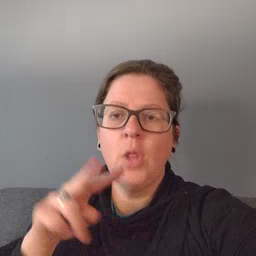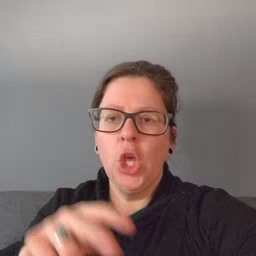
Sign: look